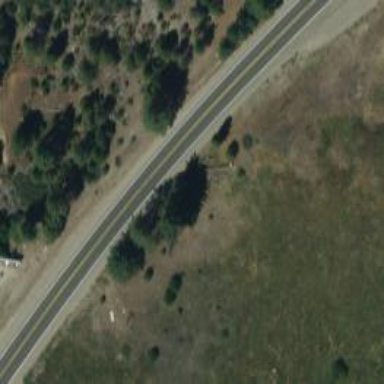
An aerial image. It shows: Asphalt trunk highway.